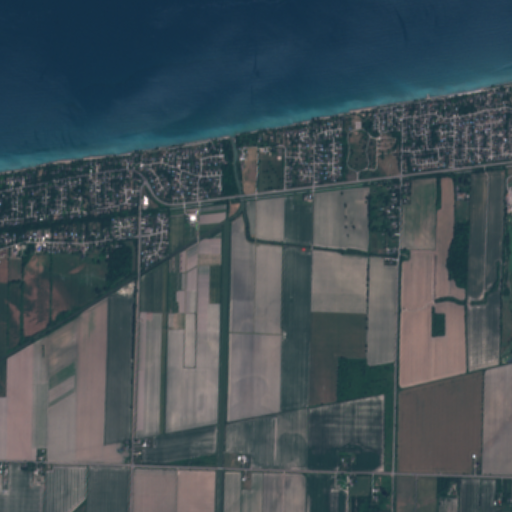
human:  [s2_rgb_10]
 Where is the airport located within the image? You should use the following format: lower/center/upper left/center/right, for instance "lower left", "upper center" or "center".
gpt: The airport is located in the lower left of the image.
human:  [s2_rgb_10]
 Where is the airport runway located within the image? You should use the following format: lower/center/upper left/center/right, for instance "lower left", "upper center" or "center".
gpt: The airport runway is located in the lower left of the image.
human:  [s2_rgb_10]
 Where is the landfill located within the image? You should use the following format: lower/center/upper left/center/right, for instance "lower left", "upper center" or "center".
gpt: There is no landfill in the image.